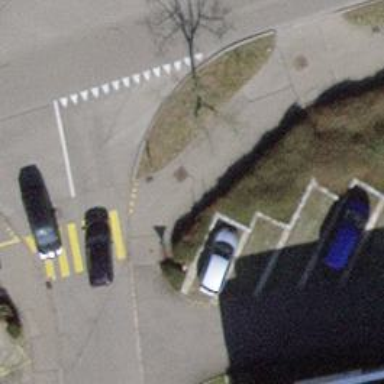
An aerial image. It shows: Asphalt path with crossing.